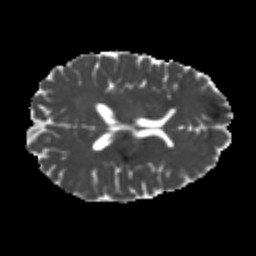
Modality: MD
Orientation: axial
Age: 24
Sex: male
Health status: healthy
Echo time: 0.074 s